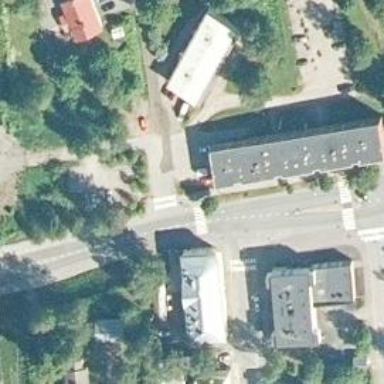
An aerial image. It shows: Veterinary facility.